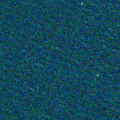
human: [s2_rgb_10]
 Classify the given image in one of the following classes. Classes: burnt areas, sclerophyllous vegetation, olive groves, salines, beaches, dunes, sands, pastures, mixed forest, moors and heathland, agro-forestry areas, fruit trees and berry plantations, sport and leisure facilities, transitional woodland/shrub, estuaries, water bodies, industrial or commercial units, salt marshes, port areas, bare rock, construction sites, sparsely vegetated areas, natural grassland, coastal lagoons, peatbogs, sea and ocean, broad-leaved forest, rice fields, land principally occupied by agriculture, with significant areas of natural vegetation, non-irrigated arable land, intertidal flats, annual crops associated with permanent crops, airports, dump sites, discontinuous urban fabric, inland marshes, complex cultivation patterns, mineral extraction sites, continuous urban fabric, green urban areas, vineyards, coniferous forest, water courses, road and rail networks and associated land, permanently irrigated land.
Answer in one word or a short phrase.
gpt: sea and ocean